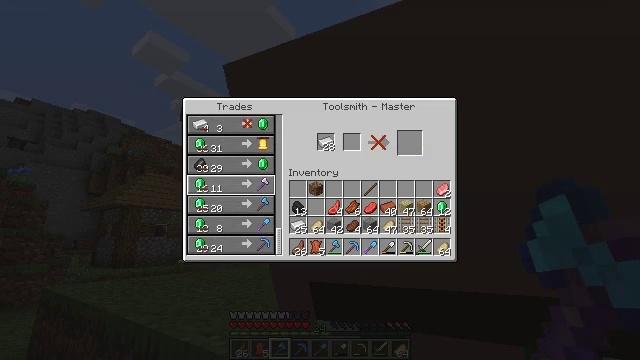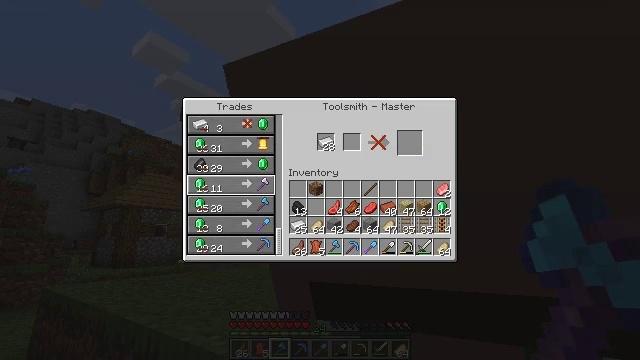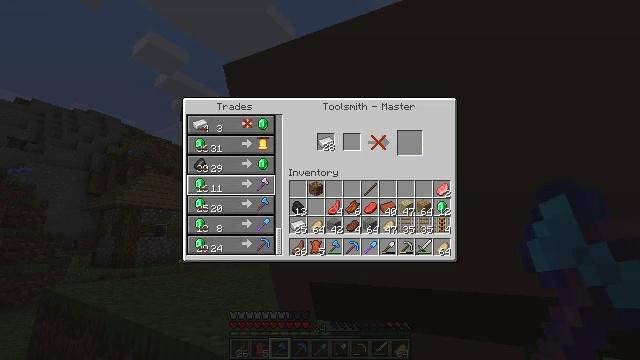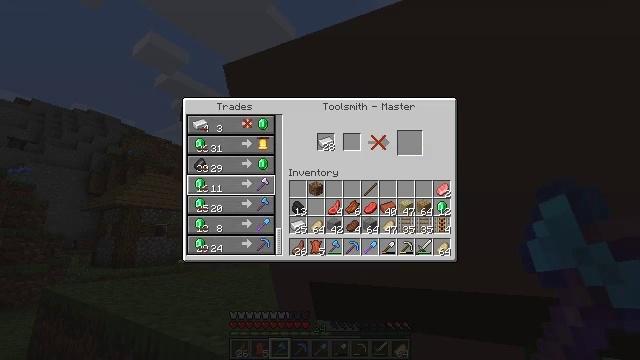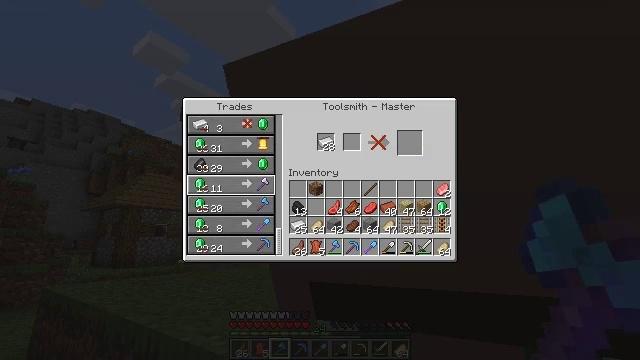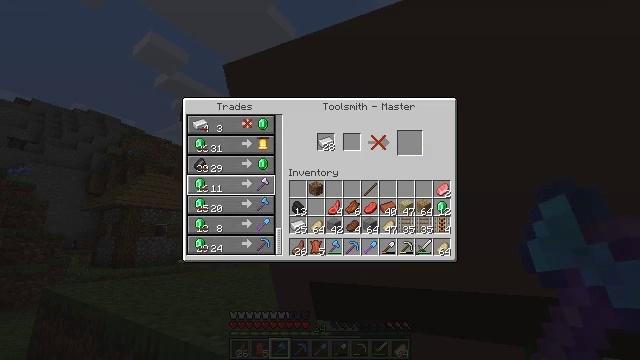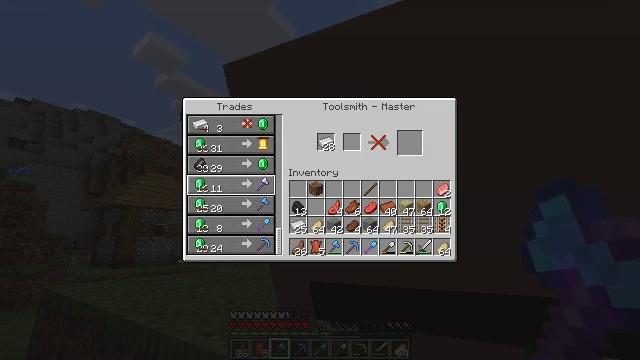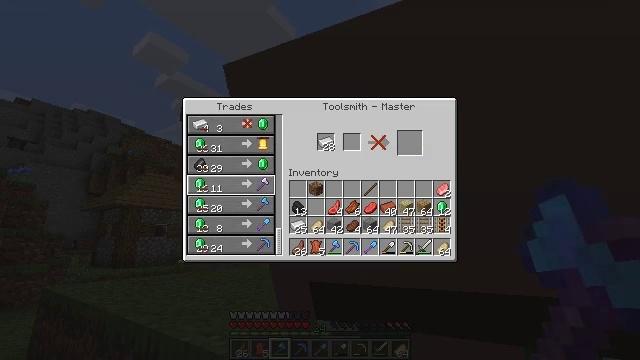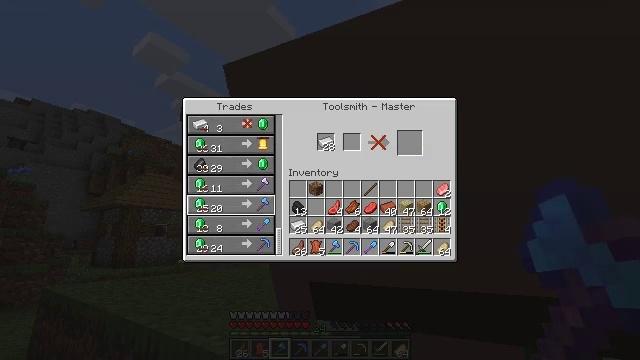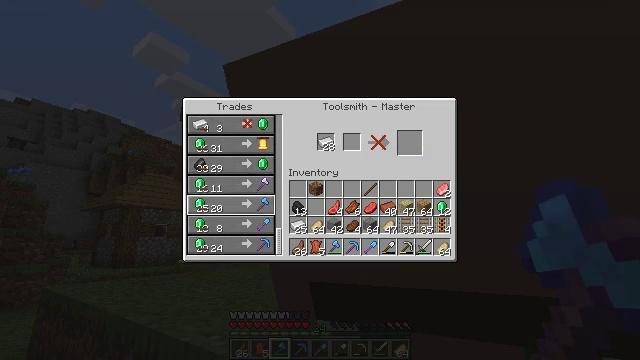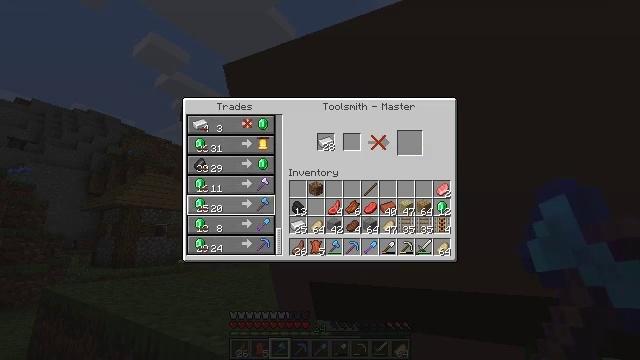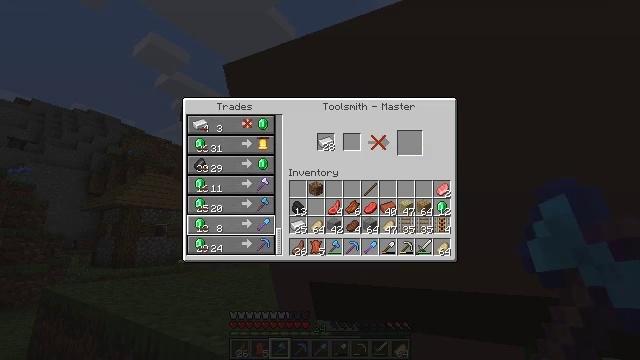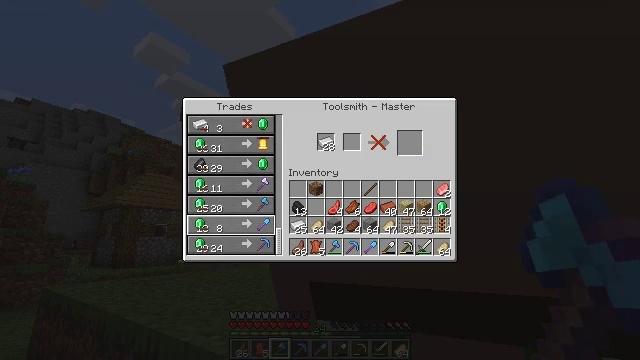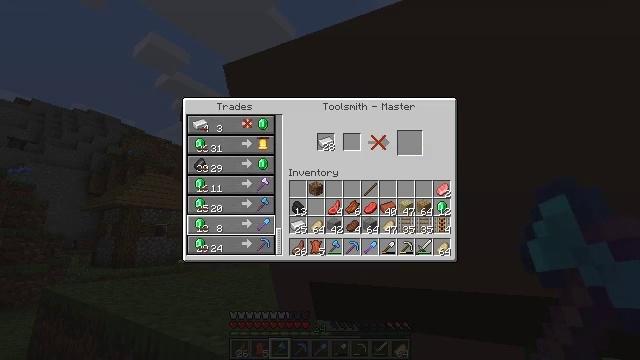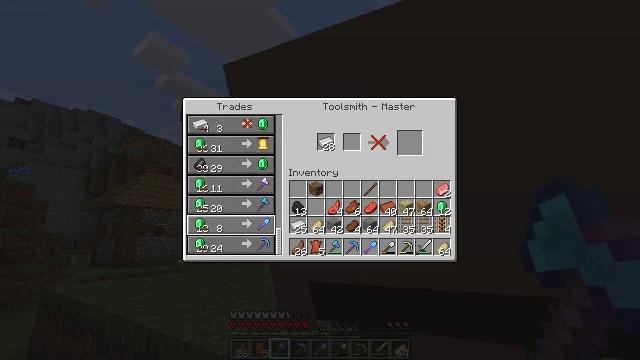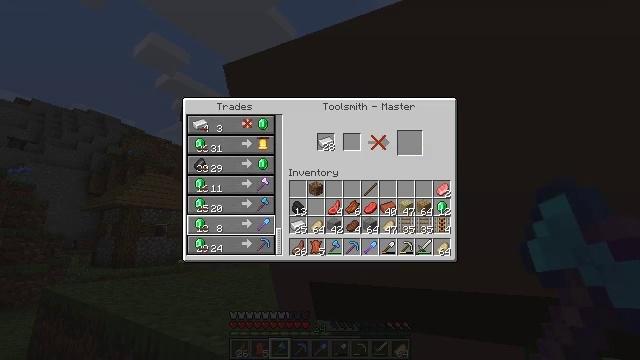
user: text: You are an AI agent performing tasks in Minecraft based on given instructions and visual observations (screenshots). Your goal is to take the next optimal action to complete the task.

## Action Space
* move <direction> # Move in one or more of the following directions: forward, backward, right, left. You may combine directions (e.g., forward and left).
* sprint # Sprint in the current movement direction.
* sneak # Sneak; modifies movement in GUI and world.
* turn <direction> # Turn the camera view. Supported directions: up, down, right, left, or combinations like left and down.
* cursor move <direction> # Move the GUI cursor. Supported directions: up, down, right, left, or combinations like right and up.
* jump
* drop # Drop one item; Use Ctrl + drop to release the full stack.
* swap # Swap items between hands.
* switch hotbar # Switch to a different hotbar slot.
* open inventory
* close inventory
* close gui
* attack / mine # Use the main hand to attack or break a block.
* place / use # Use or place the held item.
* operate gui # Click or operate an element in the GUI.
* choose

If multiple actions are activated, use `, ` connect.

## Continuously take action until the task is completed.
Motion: motion action
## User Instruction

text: Make a brick by processing clay in the furnace.
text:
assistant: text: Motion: no_op
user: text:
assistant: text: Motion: no_op
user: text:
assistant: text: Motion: no_op
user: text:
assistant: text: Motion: no_op
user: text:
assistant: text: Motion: no_op
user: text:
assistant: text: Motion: no_op
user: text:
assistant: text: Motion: no_op
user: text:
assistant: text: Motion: no_op
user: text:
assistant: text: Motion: cursor move right and down
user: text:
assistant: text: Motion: no_op
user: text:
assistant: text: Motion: no_op
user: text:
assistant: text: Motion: no_op
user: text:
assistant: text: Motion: no_op
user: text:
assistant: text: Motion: no_op
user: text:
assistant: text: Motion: no_op
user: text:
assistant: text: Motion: no_op
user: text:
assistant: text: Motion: no_op
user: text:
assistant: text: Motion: no_op
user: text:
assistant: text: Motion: no_op
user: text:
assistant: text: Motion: no_op
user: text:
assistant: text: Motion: no_op
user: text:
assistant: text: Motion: no_op
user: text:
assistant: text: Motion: no_op
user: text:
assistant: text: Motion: no_op
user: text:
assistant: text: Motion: no_op
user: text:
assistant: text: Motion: no_op
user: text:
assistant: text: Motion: no_op
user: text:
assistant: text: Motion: no_op
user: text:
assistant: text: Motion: no_op
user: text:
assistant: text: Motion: no_op